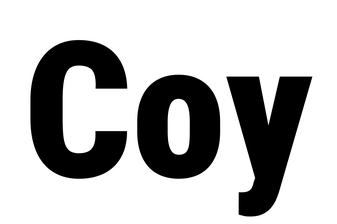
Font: Roboto_Condensed_Black